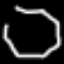
Label: octagon